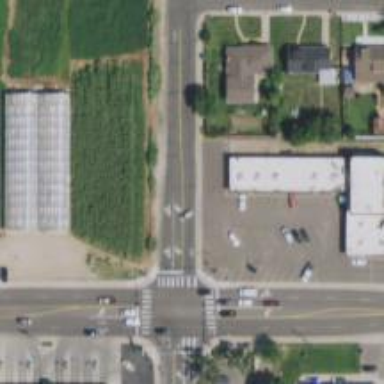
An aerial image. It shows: Unmarked road crossing.